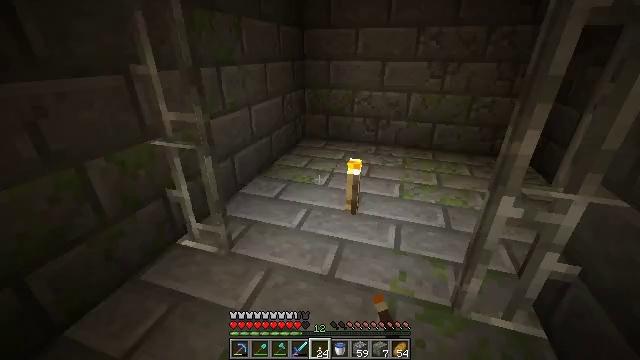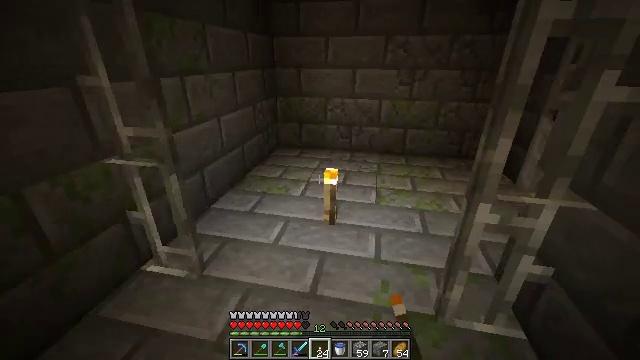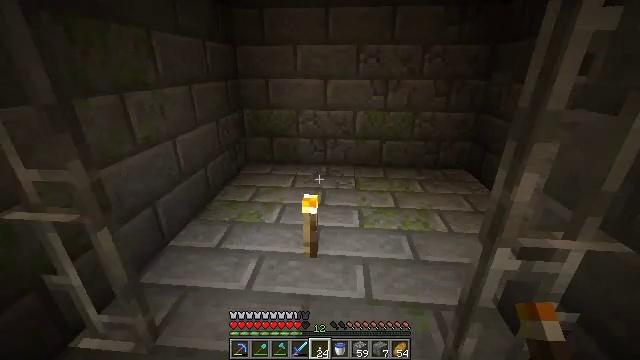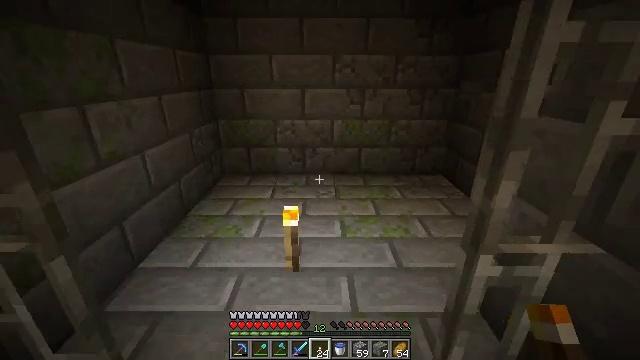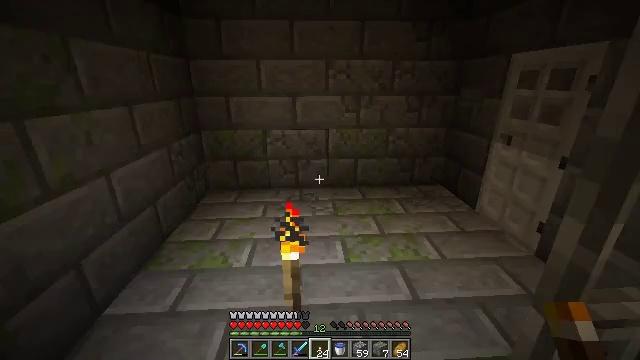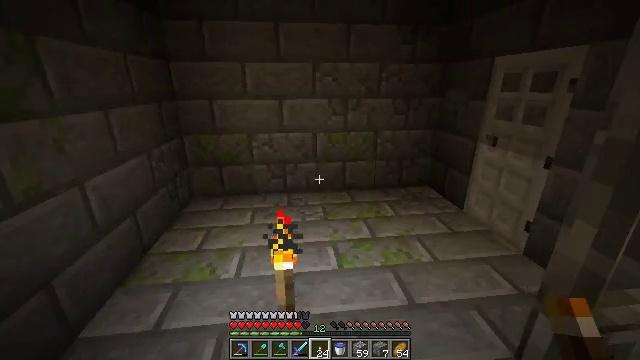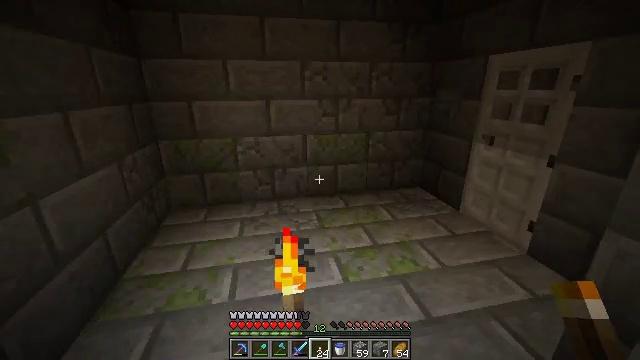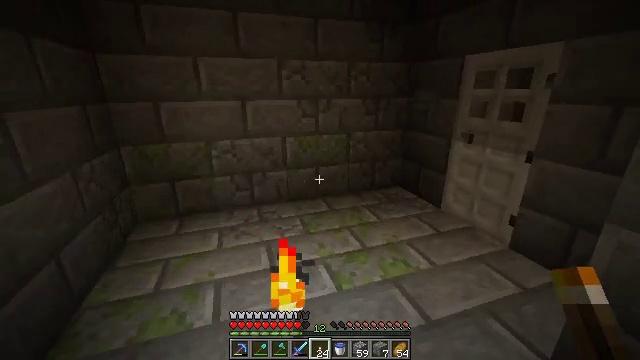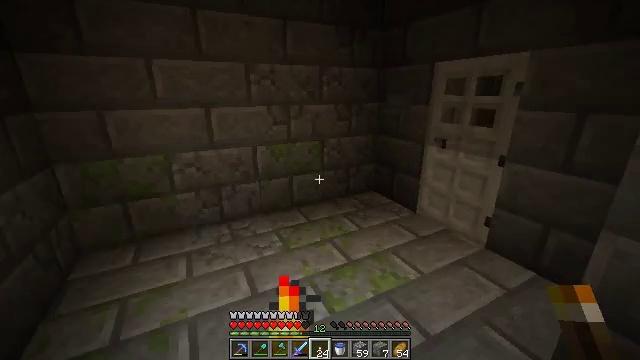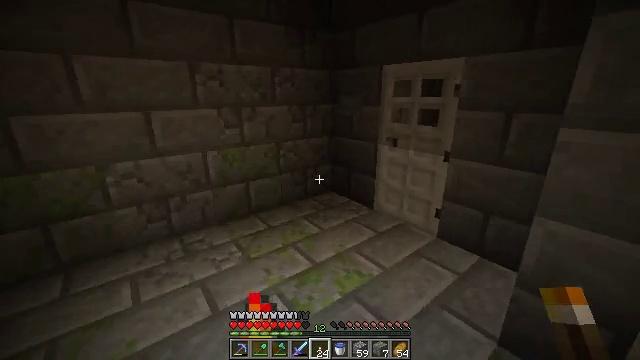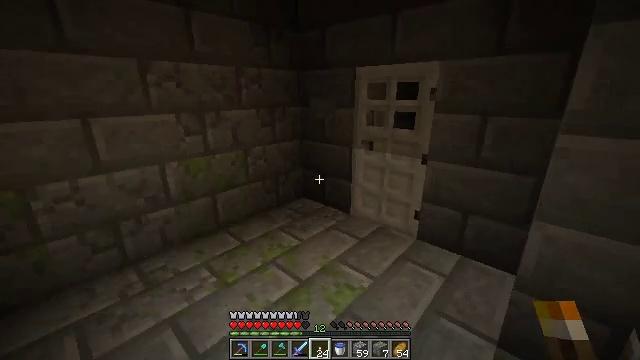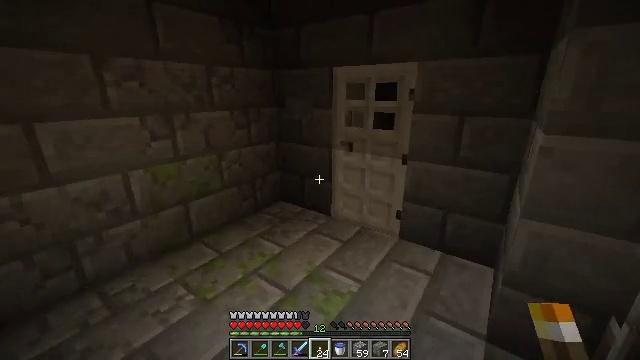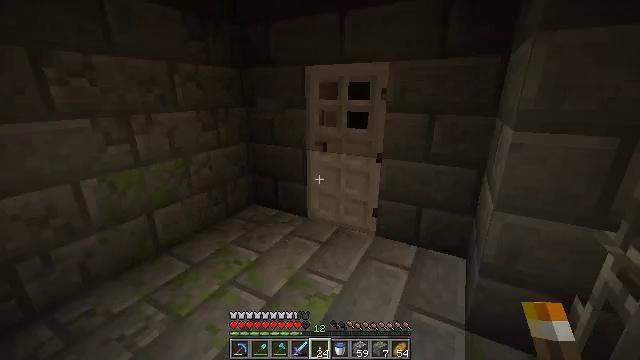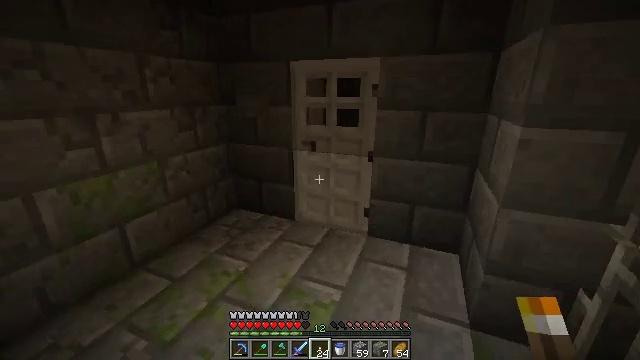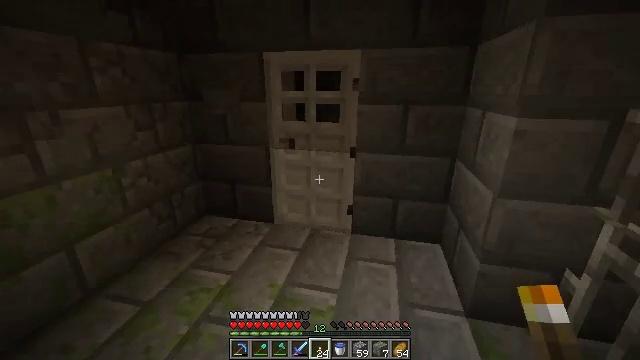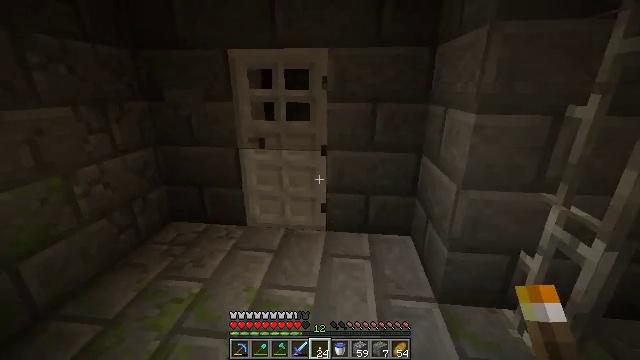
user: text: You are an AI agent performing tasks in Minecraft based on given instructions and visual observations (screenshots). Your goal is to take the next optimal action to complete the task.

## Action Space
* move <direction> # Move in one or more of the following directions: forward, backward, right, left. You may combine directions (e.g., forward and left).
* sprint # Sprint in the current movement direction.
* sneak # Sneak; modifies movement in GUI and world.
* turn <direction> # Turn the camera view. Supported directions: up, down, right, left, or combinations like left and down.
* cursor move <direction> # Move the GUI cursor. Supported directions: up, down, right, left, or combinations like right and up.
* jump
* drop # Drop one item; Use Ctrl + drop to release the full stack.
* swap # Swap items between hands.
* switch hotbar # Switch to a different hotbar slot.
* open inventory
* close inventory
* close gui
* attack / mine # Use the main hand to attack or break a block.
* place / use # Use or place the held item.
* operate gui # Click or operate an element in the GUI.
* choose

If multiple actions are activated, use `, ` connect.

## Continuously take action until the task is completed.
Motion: motion action
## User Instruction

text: Gather the iron door by mining it.
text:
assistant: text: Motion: move forward, turn right and up
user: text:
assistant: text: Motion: move forward, turn right and up
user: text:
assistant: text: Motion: move forward, turn right and up
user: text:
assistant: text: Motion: move forward and move left, turn right and up
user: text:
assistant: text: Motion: move forward and move left, turn right
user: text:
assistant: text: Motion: move forward and move left, turn right
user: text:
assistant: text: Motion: move forward and move left, turn right
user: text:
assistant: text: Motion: move forward and move left, turn right
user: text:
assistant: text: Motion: move forward and move left, turn right
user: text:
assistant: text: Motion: move forward and move left, turn right
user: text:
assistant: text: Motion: move forward and move left, turn right
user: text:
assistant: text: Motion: move forward and move left, turn right
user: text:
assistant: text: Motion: move forward and move left, turn right
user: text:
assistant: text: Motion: turn right
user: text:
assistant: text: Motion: turn right
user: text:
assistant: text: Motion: turn right
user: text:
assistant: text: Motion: move forward
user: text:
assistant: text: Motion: move forward
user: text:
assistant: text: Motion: move forward, turn left and up
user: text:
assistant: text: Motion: move forward, turn left and up
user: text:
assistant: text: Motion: move forward, turn left and up
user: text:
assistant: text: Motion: move forward, turn left, switch to hotbar 1
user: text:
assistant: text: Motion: move forward, attack / mine, switch to hotbar 1
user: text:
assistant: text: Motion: move forward, attack / mine, switch to hotbar 1
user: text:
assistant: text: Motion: move forward, attack / mine
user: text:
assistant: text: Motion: move forward, attack / mine
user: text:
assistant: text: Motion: move forward, turn right, attack / mine
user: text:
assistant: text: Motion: move forward, turn right, attack / mine
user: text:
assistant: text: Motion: move forward, turn right, attack / mine
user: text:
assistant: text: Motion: move forward, attack / mine